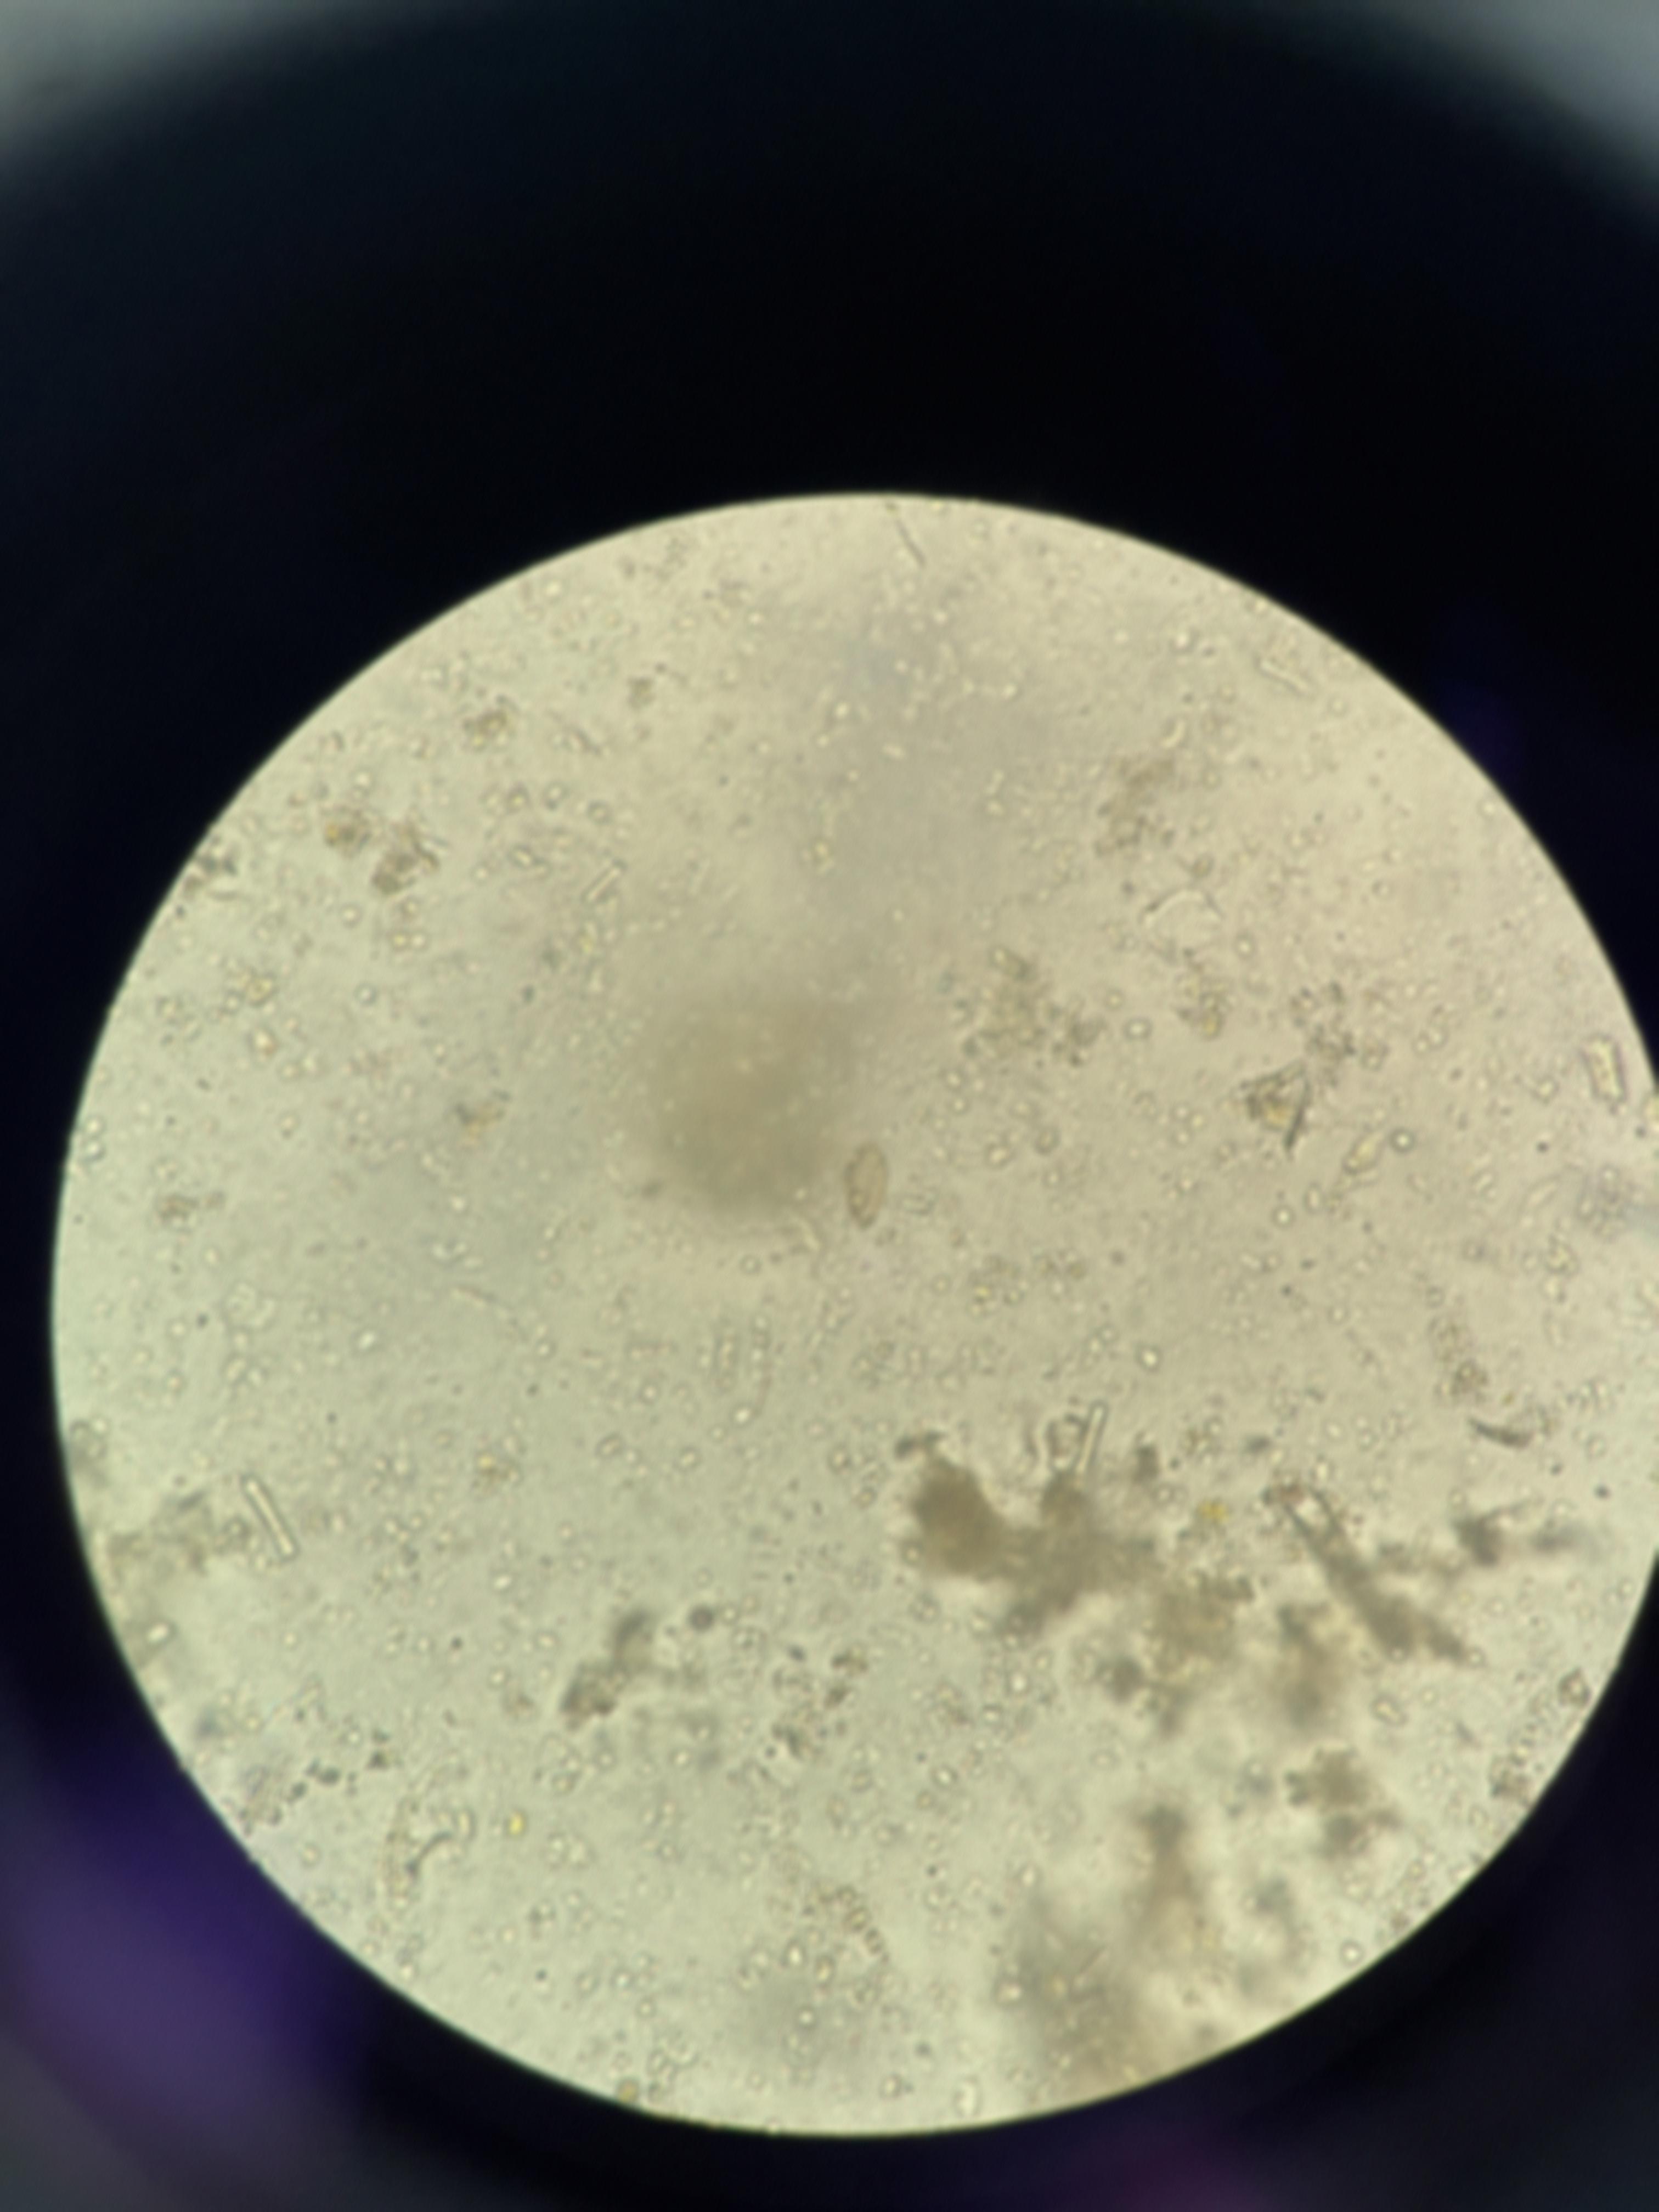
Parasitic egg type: Opisthorchis viverrine